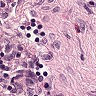
Metastatic tissue present: no